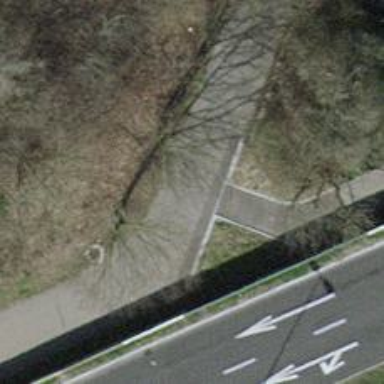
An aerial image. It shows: Asphalt path.